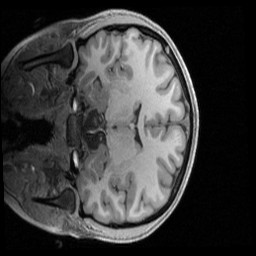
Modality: T1w
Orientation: coronal
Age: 23
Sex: female
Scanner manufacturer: siemens
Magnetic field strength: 3 T
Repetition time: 2.4 s
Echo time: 0.00231 s